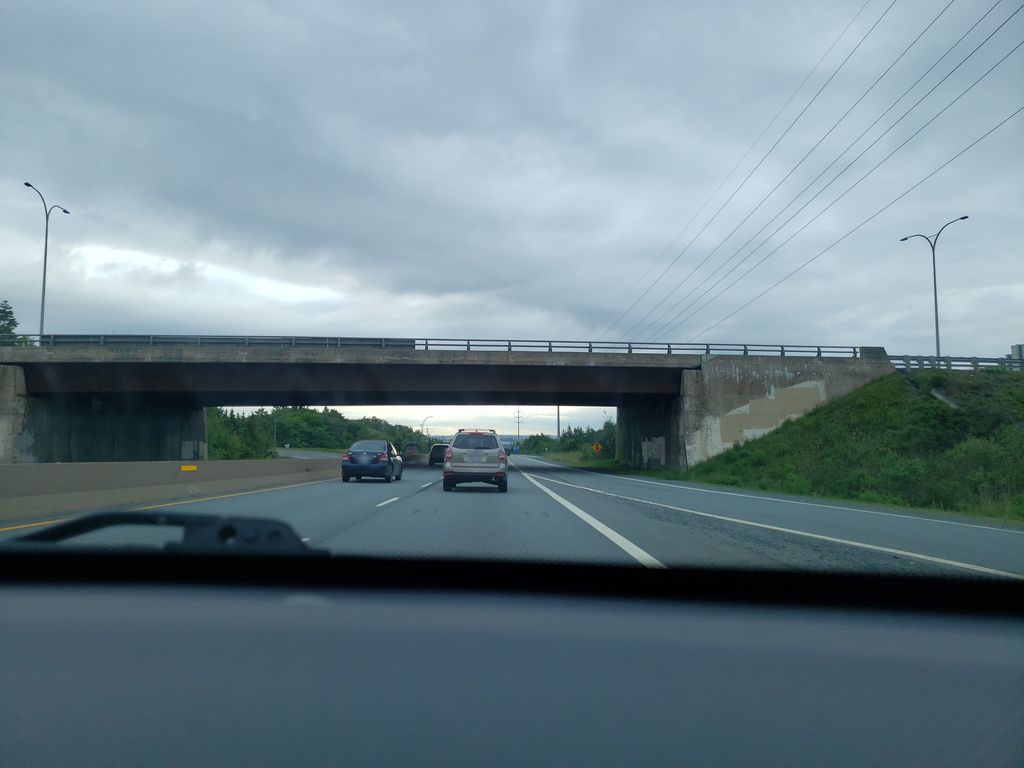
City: halifax